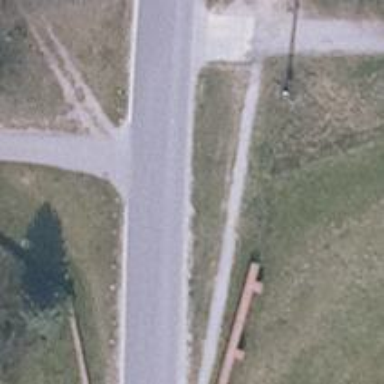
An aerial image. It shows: Secondary road with asphalt surface.